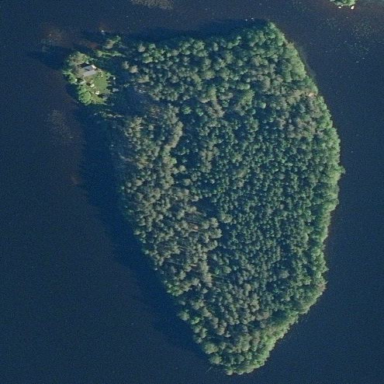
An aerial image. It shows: Islet.